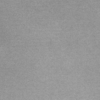
Label: dusty